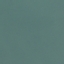
Label: SeaLake